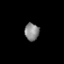
Tissue: prostate
Cell type: Epithelial cells
Senescence score: 0.3351
Nuclear area (px): 246
Mean DAPI intensity: 136.098